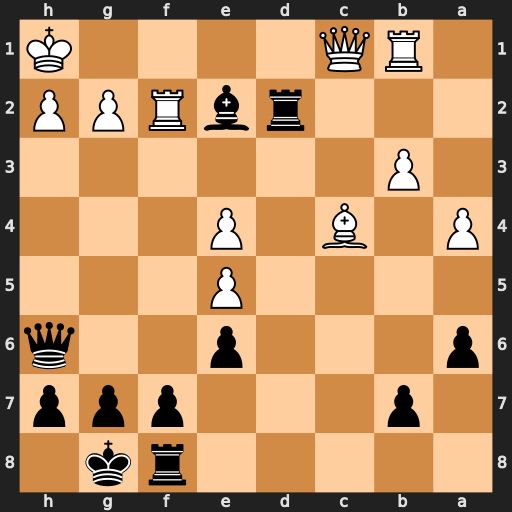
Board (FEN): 5rk1/1p3ppp/p3p2q/4P3/P1B1P3/1P6/3rbRPP/1RQ4K
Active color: b
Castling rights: -
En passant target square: -
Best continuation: Rd1+ Qxd1 Bxd1